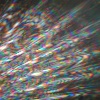
Label: sunburn